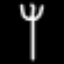
Label: fork